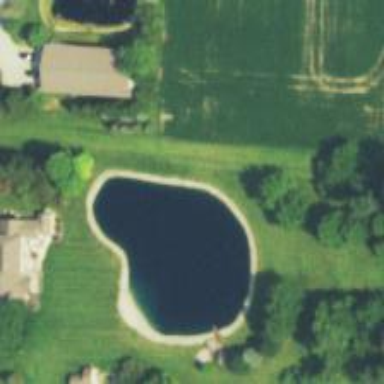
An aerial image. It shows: Peaceful pond surrounded by nature.